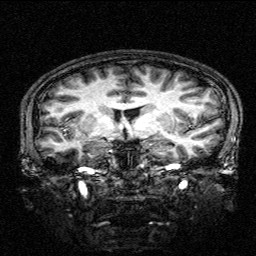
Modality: T1w
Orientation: sagittal
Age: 24
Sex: male